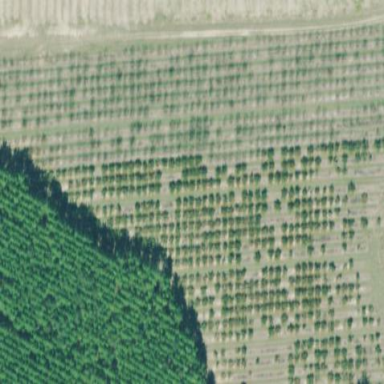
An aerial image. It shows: Orchard filled with peach trees.